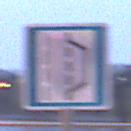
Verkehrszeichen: NothalteUndPannenbucht
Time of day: Night
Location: Outdoor (Urban)
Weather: PartlyCloudy
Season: NotSpecified
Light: Artificial